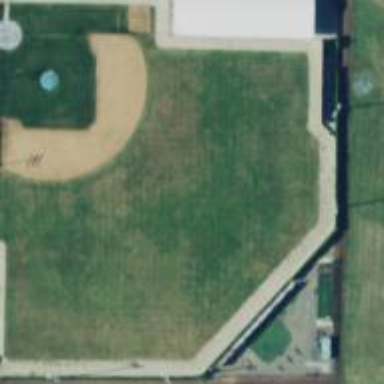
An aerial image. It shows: Baseball pitch for leisure land.